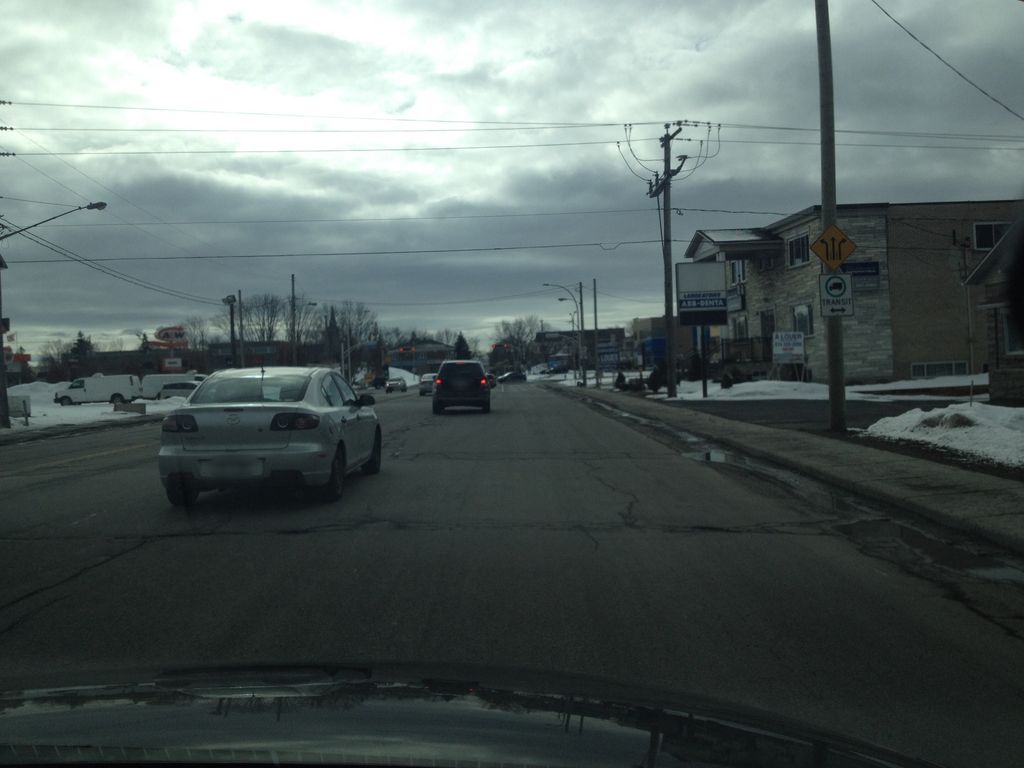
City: montreal